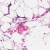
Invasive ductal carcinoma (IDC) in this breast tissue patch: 0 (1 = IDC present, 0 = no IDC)